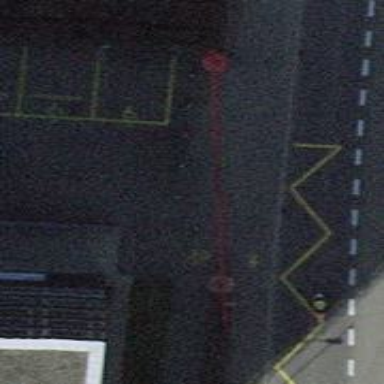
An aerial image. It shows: Asphalt parking aisle on service road. The left parking lane is perpendicular.